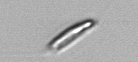
Label: Chrysochromulina